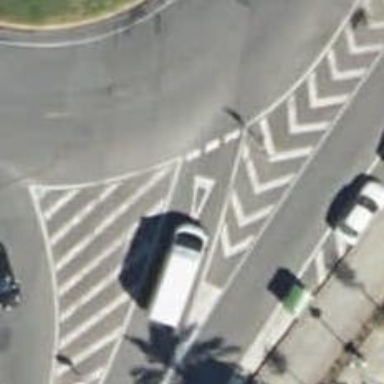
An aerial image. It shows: Road with "give way" sign.